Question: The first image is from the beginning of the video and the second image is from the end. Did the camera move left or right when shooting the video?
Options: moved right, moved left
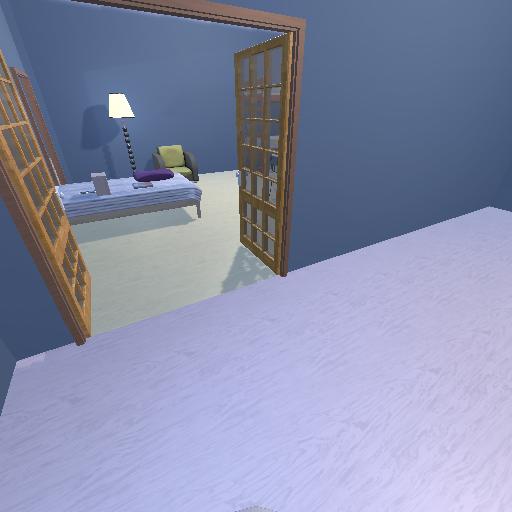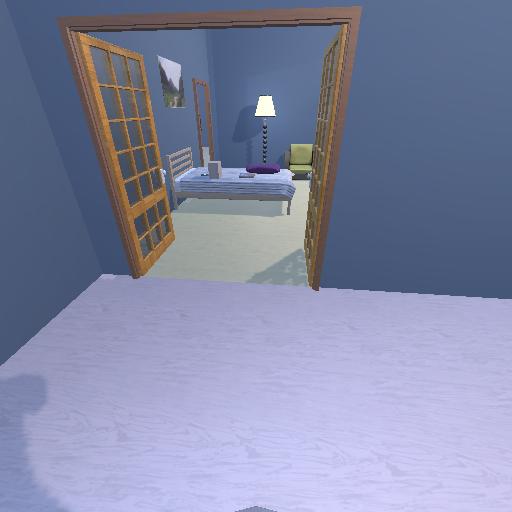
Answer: moved right